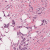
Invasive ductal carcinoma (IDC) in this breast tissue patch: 1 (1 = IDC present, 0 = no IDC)